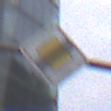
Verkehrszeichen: EndeVorfahrtsstrasse
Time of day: MorningAfternoon
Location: Outdoor (Urban)
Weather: Overcast
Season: NotSpecified
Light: Natural